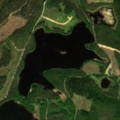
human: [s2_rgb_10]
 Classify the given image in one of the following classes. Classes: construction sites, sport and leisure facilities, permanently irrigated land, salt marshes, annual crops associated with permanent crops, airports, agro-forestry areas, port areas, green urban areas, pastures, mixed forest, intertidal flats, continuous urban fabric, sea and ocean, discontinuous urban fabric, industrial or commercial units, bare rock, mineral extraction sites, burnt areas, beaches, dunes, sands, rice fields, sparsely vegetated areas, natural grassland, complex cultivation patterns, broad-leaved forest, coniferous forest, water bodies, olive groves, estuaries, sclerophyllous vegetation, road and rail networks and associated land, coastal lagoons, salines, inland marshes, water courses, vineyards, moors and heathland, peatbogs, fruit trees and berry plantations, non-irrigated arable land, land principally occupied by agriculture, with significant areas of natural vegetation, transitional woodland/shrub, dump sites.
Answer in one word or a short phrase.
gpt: coniferous forest, mixed forest, transitional woodland/shrub, water bodies